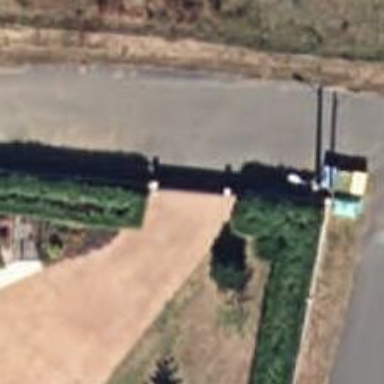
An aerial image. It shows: Gate.